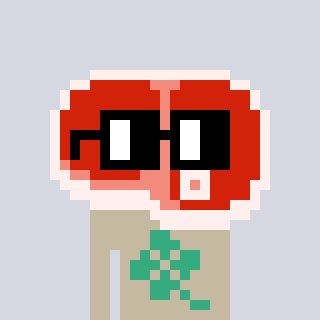
a pixel art character with square black glasses, a steak-shaped head and a bege-colored body on a cool background